Interaction volume radius: 5 \u00c5
Interaction volume height: 15 \u00c5
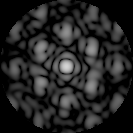
Disorder parameter: 0.4635